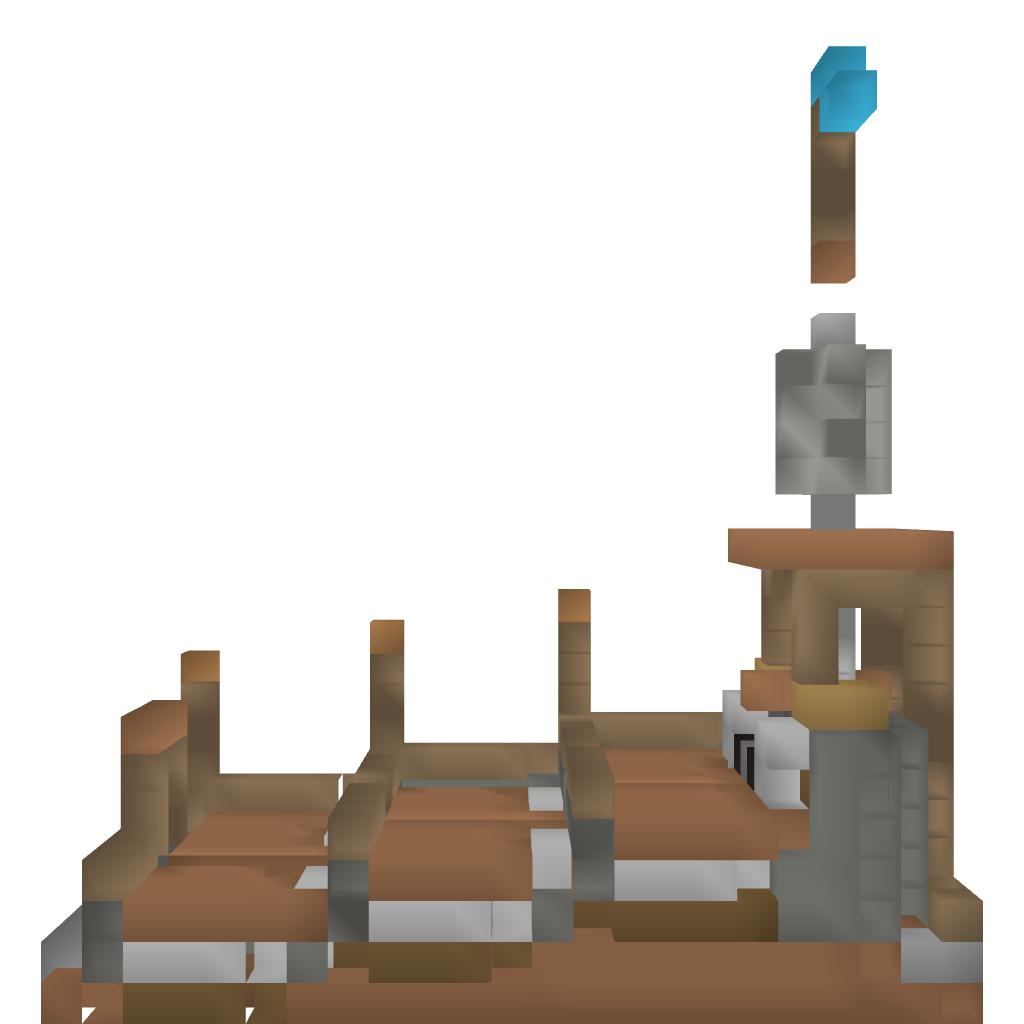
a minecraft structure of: Veg Farm